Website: home-depot
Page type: account-dashboard
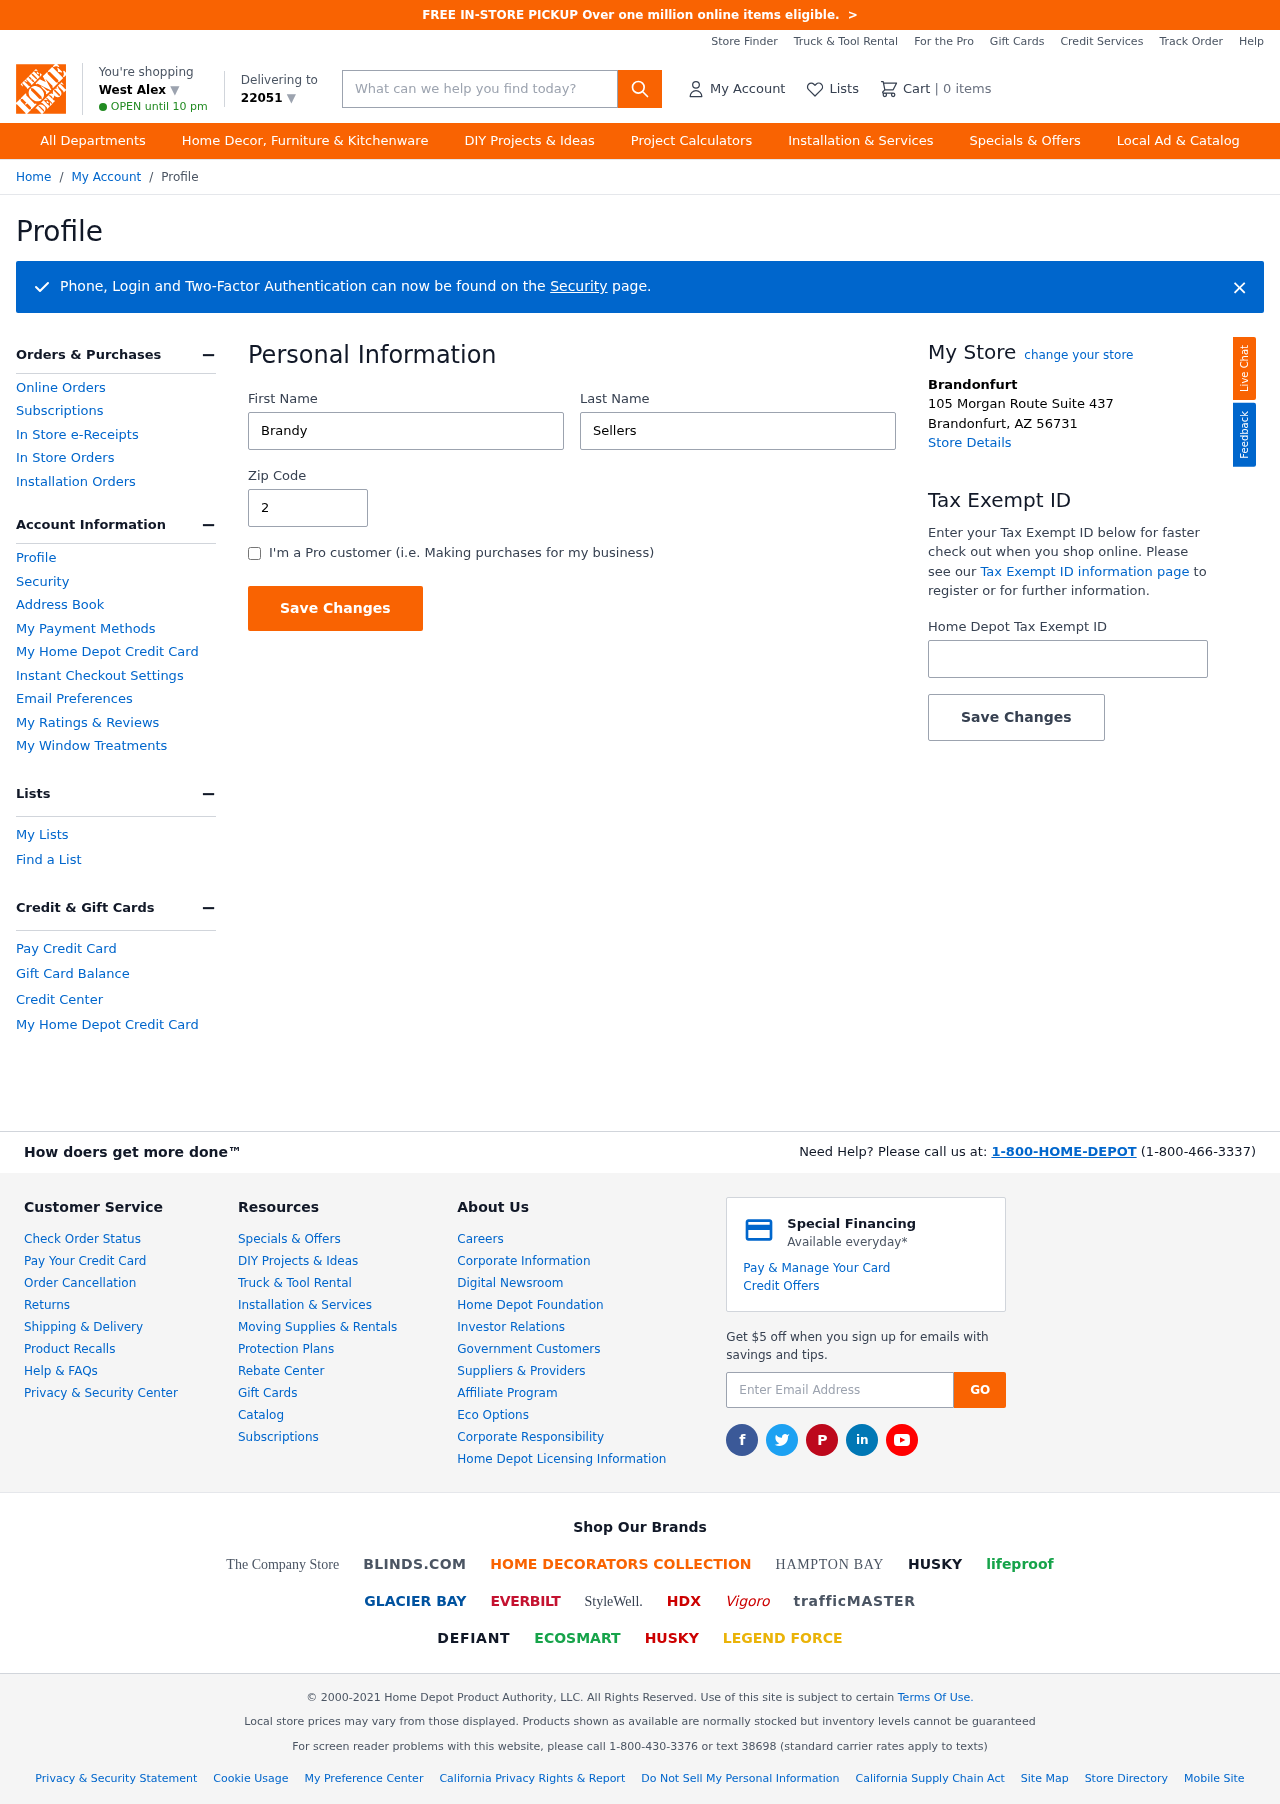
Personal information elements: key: PII_CITY
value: West Alex ▼
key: PII_FIRSTNAME
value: Brandy
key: PII_LASTNAME
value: Sellers
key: PII_LOCATION1_CITY
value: Brandonfurt
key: PII_LOCATION1_CITY_STATE_ZIP
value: Brandonfurt, AZ 56731
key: PII_LOCATION1_STREET
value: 105 Morgan Route Suite 437
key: PII_POSTCODE
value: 22051 ▼
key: PII_POSTCODE
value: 22051
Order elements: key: ORDER_NUM_ITEMS
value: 0
Search elements: key: HEADER_SEARCH
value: What can we help you find today?